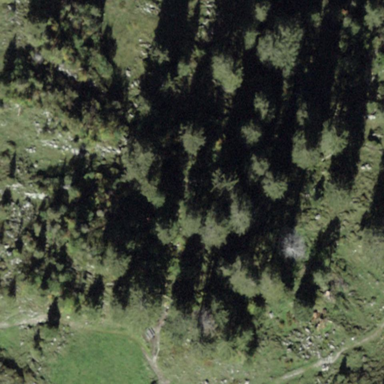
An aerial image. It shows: Forest area.